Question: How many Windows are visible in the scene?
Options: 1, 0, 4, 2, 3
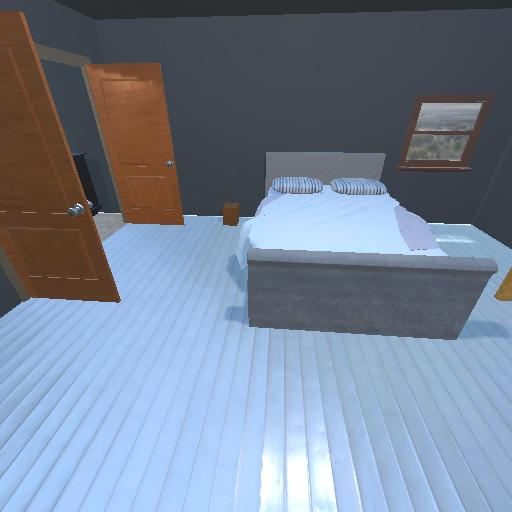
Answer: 1